Question: How to programmatically change the color of the background of selected text of EditText?

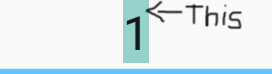
Answer: You can use 'setHighlightColor' method.
'''
editText.setHighlightColor(ContextCompat.getColor(this, R.color.someColor));
'''
If used in Fragment than use this:
'''
editText.setHighlightColor(ContextCompat.getColor(getContext(), R.color.someColor));
'''
And you can set the color at values -> colors.xml
'''
<color name="someColor">#3cff00</color>
'''